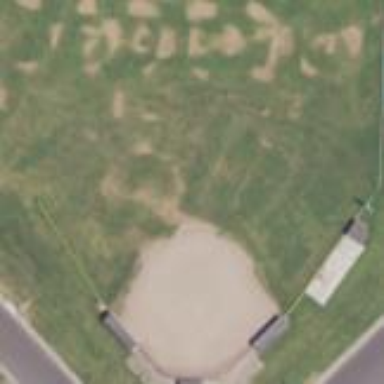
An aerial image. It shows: Baseball pitch for leisure and sports activities.